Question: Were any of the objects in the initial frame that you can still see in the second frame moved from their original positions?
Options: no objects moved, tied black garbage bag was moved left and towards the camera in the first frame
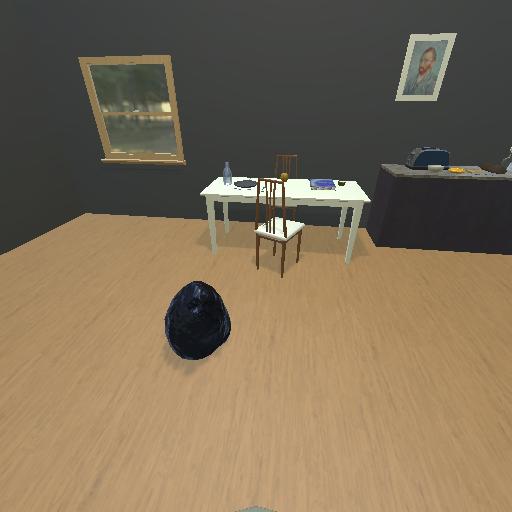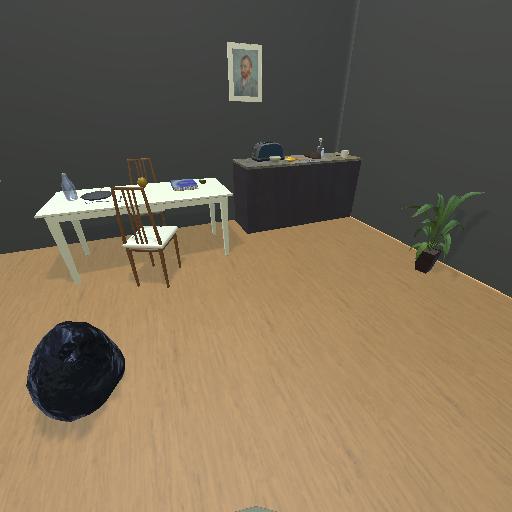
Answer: no objects moved